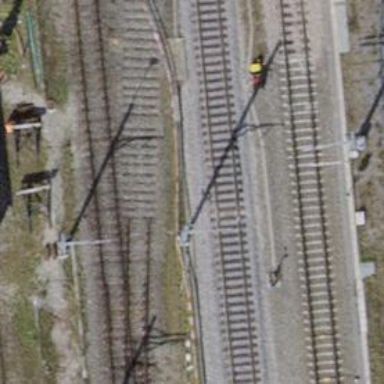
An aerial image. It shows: Railway milestone.